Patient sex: M
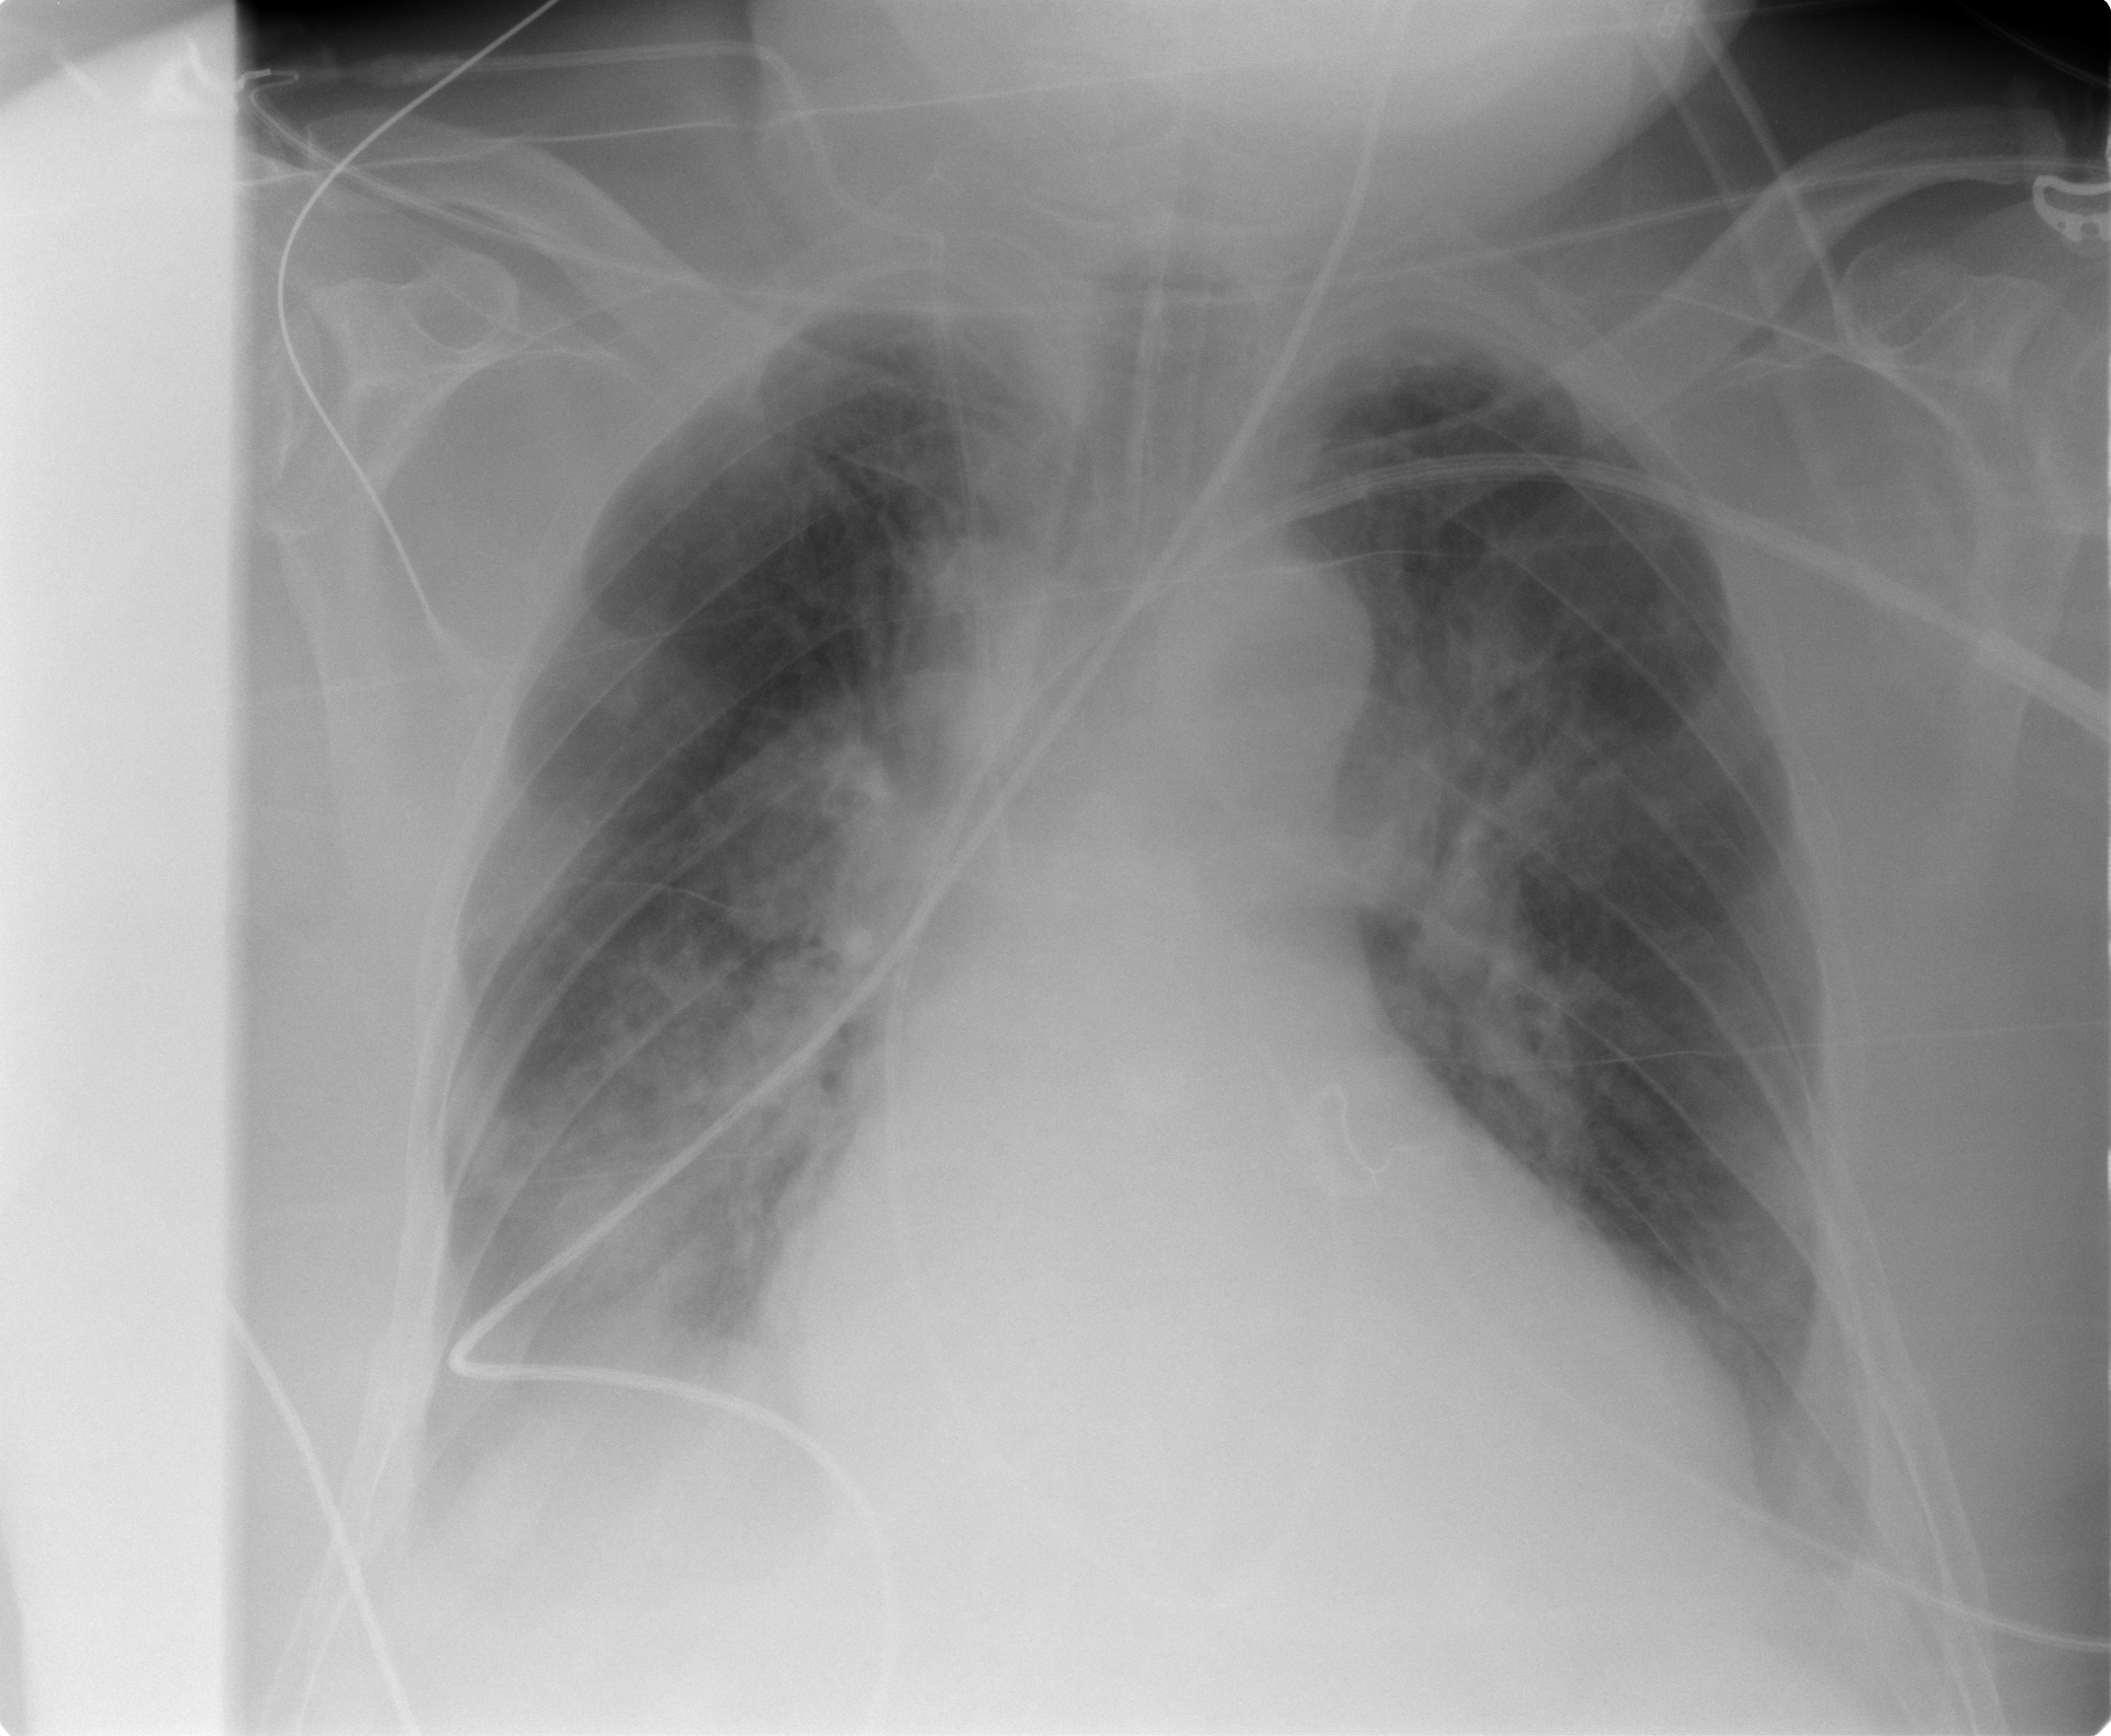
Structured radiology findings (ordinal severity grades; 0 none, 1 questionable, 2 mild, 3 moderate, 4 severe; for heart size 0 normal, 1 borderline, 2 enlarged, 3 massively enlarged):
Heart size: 1
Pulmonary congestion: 3
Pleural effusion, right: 1
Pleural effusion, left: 2
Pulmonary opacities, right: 3
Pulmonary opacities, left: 3
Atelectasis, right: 2
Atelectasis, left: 2